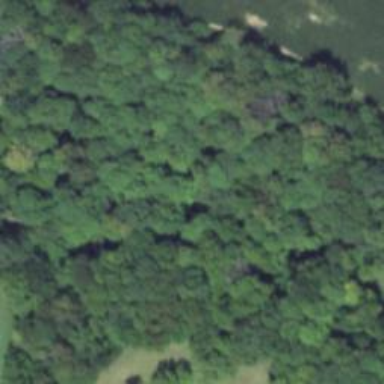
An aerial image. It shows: Serene woodland landscape.